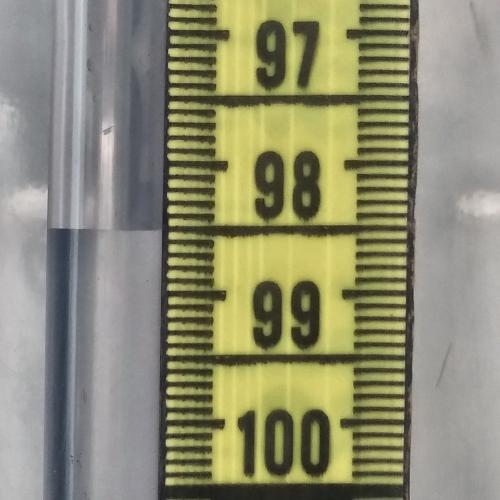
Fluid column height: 98.5 cm